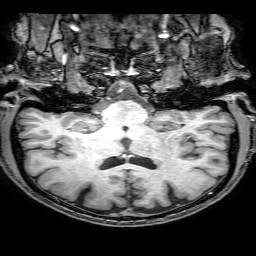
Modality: T1w
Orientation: sagittal
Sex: male
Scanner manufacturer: philips
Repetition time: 0.008101 s
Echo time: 0.00372 s